Question: I'm having a couple of problems one with and the other with .
I want to have an icon to display a cross that the user can click to dismiss a notification, this is appearing on the top right of the notification that appears at the bottom of the page.
What I have noticed is that the z-index does not have any effect on the div with the style class 'dismiss', no matter what I change the various divs to use. The mouse cursor does not change on hover and the click listener is not invoked when I click on the icon.
The second issue is the 'float: right;' div with the style class 'notifyRight' appearing in the wrong place. It is to appear on the same line as the 'notifyLeft', 'notifyCenter' classed divs, but it's appearing on the line below.
Is what I am trying to do better done another way, as I cannot work out how to fix these two problems.

Source code below or you can <URL>.
'''
<div style="height: 100%; width: 100%;">
<div style="position: absolute; bottom: 0px; width: 100%;">
<div id="notificationContainer" class="anchor-for-absolute-positioning">
<div id="dismiss" class="dismiss">
<img src="http://icons.iconarchive.com/icons/oxygen-icons.org/oxygen/16/Actions-application-exit-icon.png" title="Dismiss notification message." />
</div>
<div id="first" class="use-anchor">
<div class="notifyLeft">
<img src="http://icons.iconarchive.com/icons/deleket/soft-scraps/48/Button-Info-icon.png" style=" display: block;">
</div>
<div class="notifyCenter">
<img src="http://icons.iconarchive.com/icons/fasticon/cat/128/Cat-Black-White-icon.png" />
</div>
<div class="notifyRight">
<img src="http://icons.iconarchive.com/icons/deleket/soft-scraps/48/Button-Info-icon.png" style=" display: block;">
</div>
</div>
</div>
</div>
</div>
'''
'''
* {
margin: 0 0 0 0;
padding: 0 0 0 0;
}
.anchor-for-absolute-positioning {
position: relative;
background-color: rgb(176, 226, 255);
width: 100%;
height: 128px;
}
.use-anchor {
position: absolute;
width: 100%;
}
.dismiss {
margin-top:1px;
margin-right:1px;
display: inline-block;
float: right;
z-index: 9999;
cursor: hand;
cursor: pointer;
}
img {
display: block;
}
.notifyLeft {
position:relative;
float:left;
width:50px;
background-color:#CC6600;
margin-top: 40px;
}
.notifyCenter {
position:relative;
margin:0 50px 0 50px;
background-color:#FFCC00;
}
.notifyRight {
position:relative;
float:right;
width:50px;
background-color:#FF6633;
margin-top: 40px;
}
'''
'''
$(document).ready(function () {
$('#dismiss').click(function() { alert('click'); });
});
'''
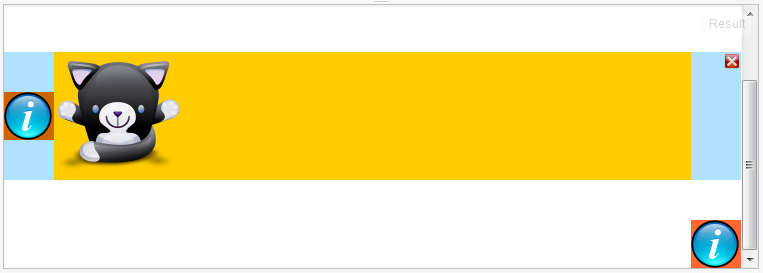
Answer: 'z-index' only works on positioned elements (i.e a value other than static, which is the default). Add 'position:relative' to your '.dismiss' class and you can click the element:
'''
.dismiss {
margin-top:1px;
margin-right:1px;
display: inline-block;
float: right;
position:relative;
z-index: 9999;
cursor: hand;
cursor: pointer;
}
'''
<URL>
Then, to get your notify icon on the same line, re-order your HTML to:
'''
<div class="notifyLeft">
<img src="http://icons.iconarchive.com/icons/deleket/soft-scraps/48/Button-Info-icon.png" style=" display: block;">
</div>
<div class="notifyRight">
<img src="http://icons.iconarchive.com/icons/deleket/soft-scraps/48/Button-Info-icon.png" style=" display: block;">
</div>
<div class="notifyCenter">
<img src="http://icons.iconarchive.com/icons/fasticon/cat/128/Cat-Black-White-icon.png" />
</div>
'''
<URL>